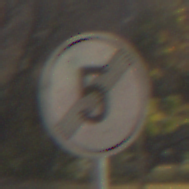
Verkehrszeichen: EndeGeschwindigkeit5
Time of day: SunriseSunset
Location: Outdoor (Nature)
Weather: Clear
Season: NotSpecified
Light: Natural